Field crop: tomato
Growth stage: 2
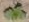
Species: solanum